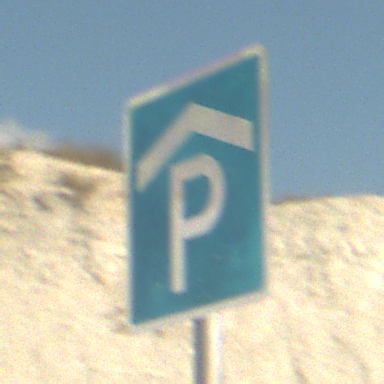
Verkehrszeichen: Parkhaus
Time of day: Midday
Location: Outdoor (Beach)
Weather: PartlyCloudy
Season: NotSpecified
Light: Natural